Interaction volume radius: 10 \u00c5
Interaction volume height: 10 \u00c5
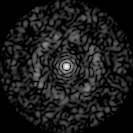
Disorder parameter: 0.8578